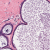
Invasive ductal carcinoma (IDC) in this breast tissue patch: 0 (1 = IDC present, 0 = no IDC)